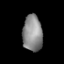
Tissue: prostate
Cell type: Myeloid cells
Senescence score: 0.3039
Nuclear area (px): 698
Mean DAPI intensity: 138.613